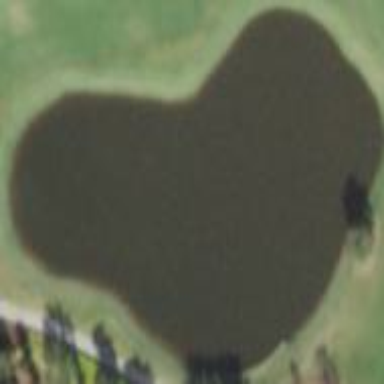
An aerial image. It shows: Water hazard on golf course. The hazard is natural water feature.